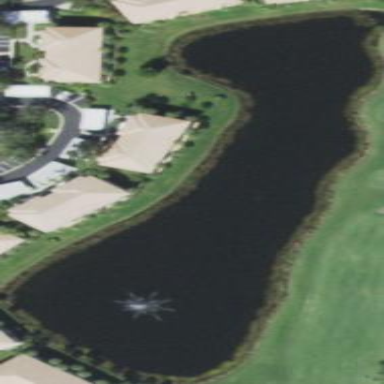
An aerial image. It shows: Scenic view of water hazard on golf course. The natural water feature adds beauty to the landscape.